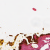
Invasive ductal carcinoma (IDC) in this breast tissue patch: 0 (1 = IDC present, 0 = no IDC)